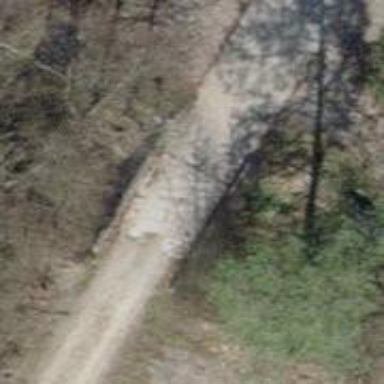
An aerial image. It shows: Culvert tunnel.